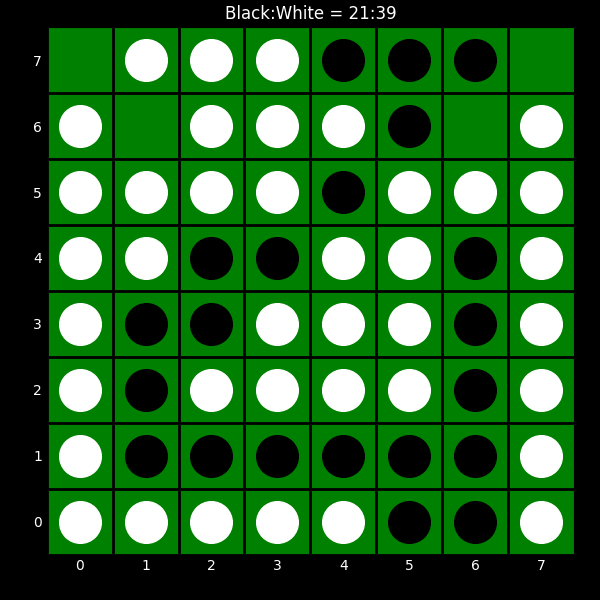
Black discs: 21
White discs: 39